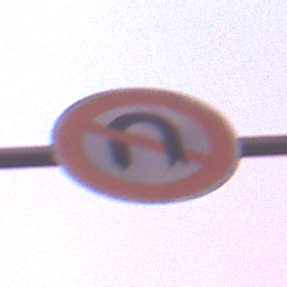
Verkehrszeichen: VerbotWenden
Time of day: SunriseSunset
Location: Outdoor (Urban)
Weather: PartlyCloudy
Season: NotSpecified
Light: Natural